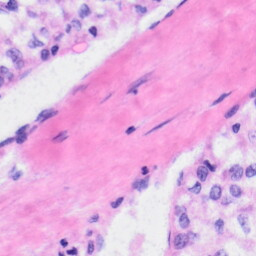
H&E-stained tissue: Liver